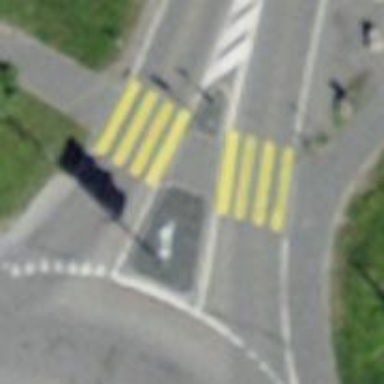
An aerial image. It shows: Marked pedestrian crossing with zebra designation and central island.